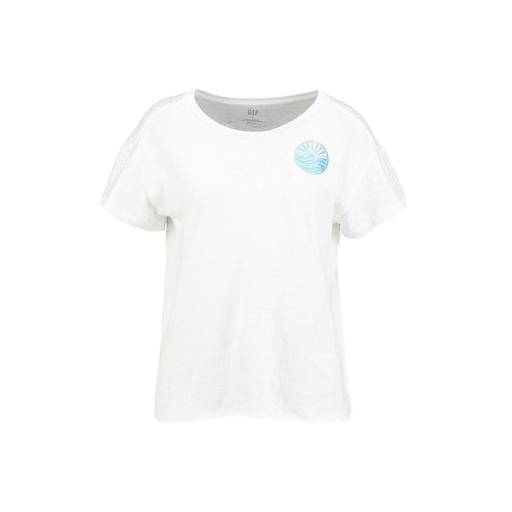
white isla tee, multicolor women’s white large t-shirt, white graphic-print t-shirt, white background